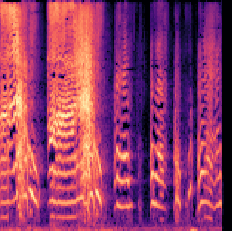
Sound class: Baby cry